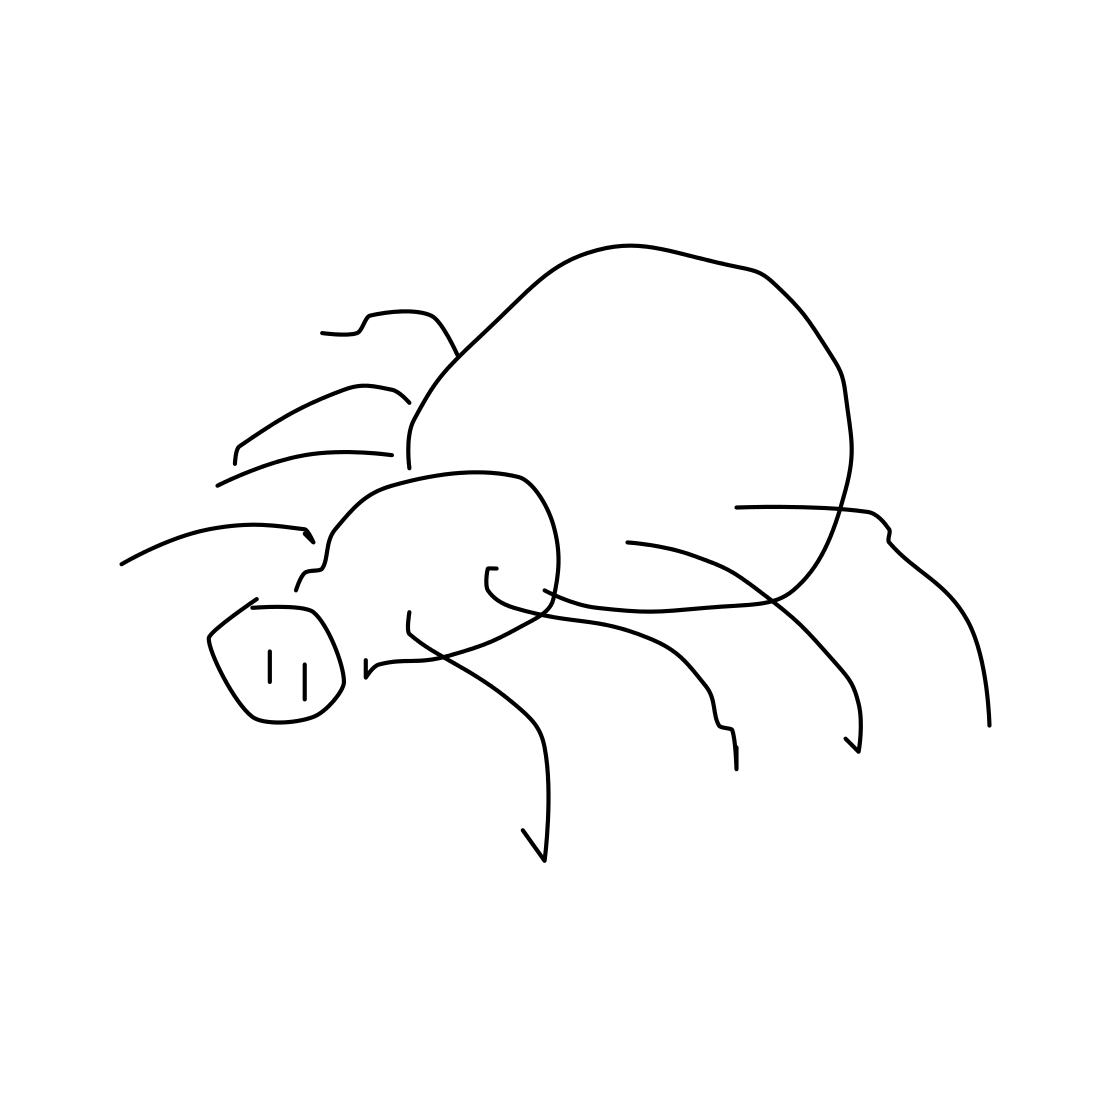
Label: spider